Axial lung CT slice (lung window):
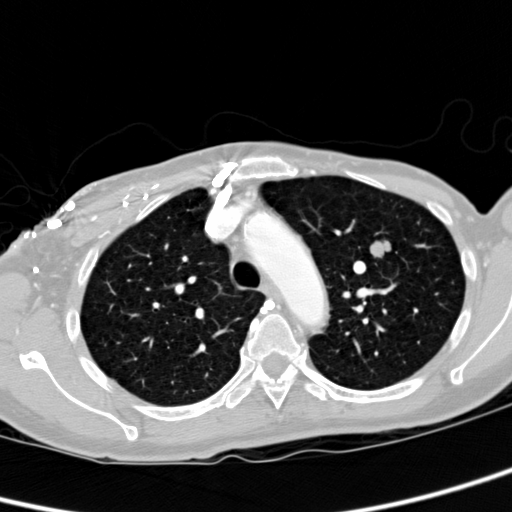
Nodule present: yes
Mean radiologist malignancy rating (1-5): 3.75